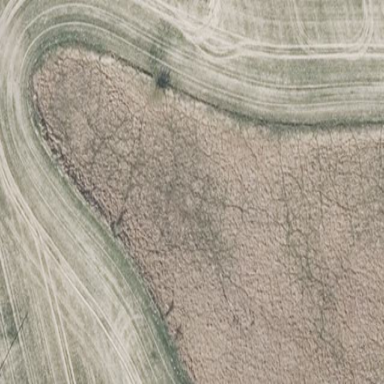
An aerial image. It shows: Beautiful wet meadow natural wetland.